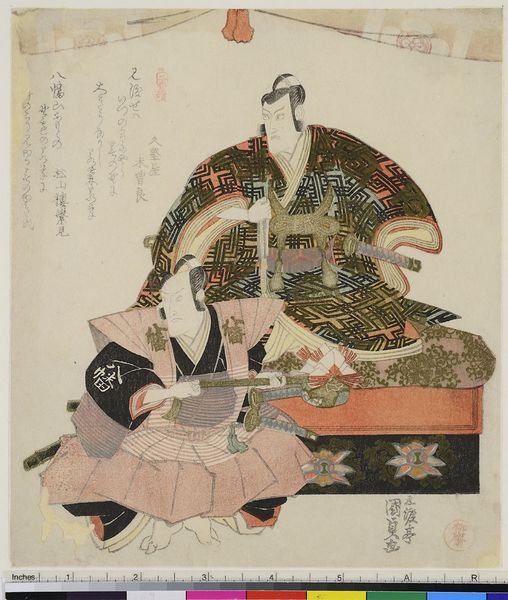
Künstler: Utagawa Kunisada
Standort: Hamburg
Institution: Museum für Kunst und Gewerbe Hamburg
Schlagwörter: kämpfer, blick, sitzend, holzschnitt, kissen, asien, druckgraphik, druckgrafik, waffen, asiatisch, zeit, schauspieler, farbholzschnitt, schauspielerin, kabuki, edo, reproduktionen, druckerzeugnisse, bühnenvorhang, blindprägedruck, blinddruck